Question: I'm making a custom 'Radio Button' that wraps an animation when I go from selected to deselected and/or vice versa. I am using the 'AnimatedVisibility' function of jetpack compose, however I am not getting the expected result.
Notice that in the gif above, despite the buttons changing state normally (selected to deselected and vice versa) the animation is not happening:

At the moment this code does not animate the buttons despite calling the animation function.
'AnimatedRadioButton':
'''
@ExperimentalAnimationApi
@Composable
fun AnimatedRadioButton(
modifier: Modifier = Modifier,
isSelected: Boolean,
) {
if (isSelected)
FadeAnimatedContainer {
CircleOptionSelected(modifier = modifier)
}
else
FadeAnimatedContainer {
CircleOptionUnselected(modifier = modifier)
}
}
@ExperimentalAnimationApi
@Composable
private fun FadeAnimatedContainer(
content: @Composable AnimatedVisibilityScope.() -> Unit,
) = AnimatedVisibility(
visible = true,
enter = fadeIn(),
exit = fadeOut(),
content = content
)
'''
'CircleOptionSelected':
'''
@Composable
fun CircleOptionSelected(
modifier: Modifier = Modifier,
@DimenRes ballSize: Int = R.dimen.ball_size // 24dp
) {
val size = dimensionResource(id = ballSize)
Box(
modifier = modifier
.size(size)
.clip(CircleShape)
.background(color = MyRed),
contentAlignment = Alignment.Center
) {
CircleOptionUnselected(ballSize = size / 2)
}
}
'''
'CircleOptionUnselected':
'''
private val UnselectedBallColor = Color(0xFFF2F2F2)
@Composable
fun CircleOptionUnselected(
modifier: Modifier = Modifier,
ballSize: Dp? = null
) {
val size = ballSize ?: dimensionResource(id = R.dimen.ball_size)
Surface(
modifier = modifier.size(size),
shape = CircleShape,
color = UnselectedBallColor
) {
}
}
'''
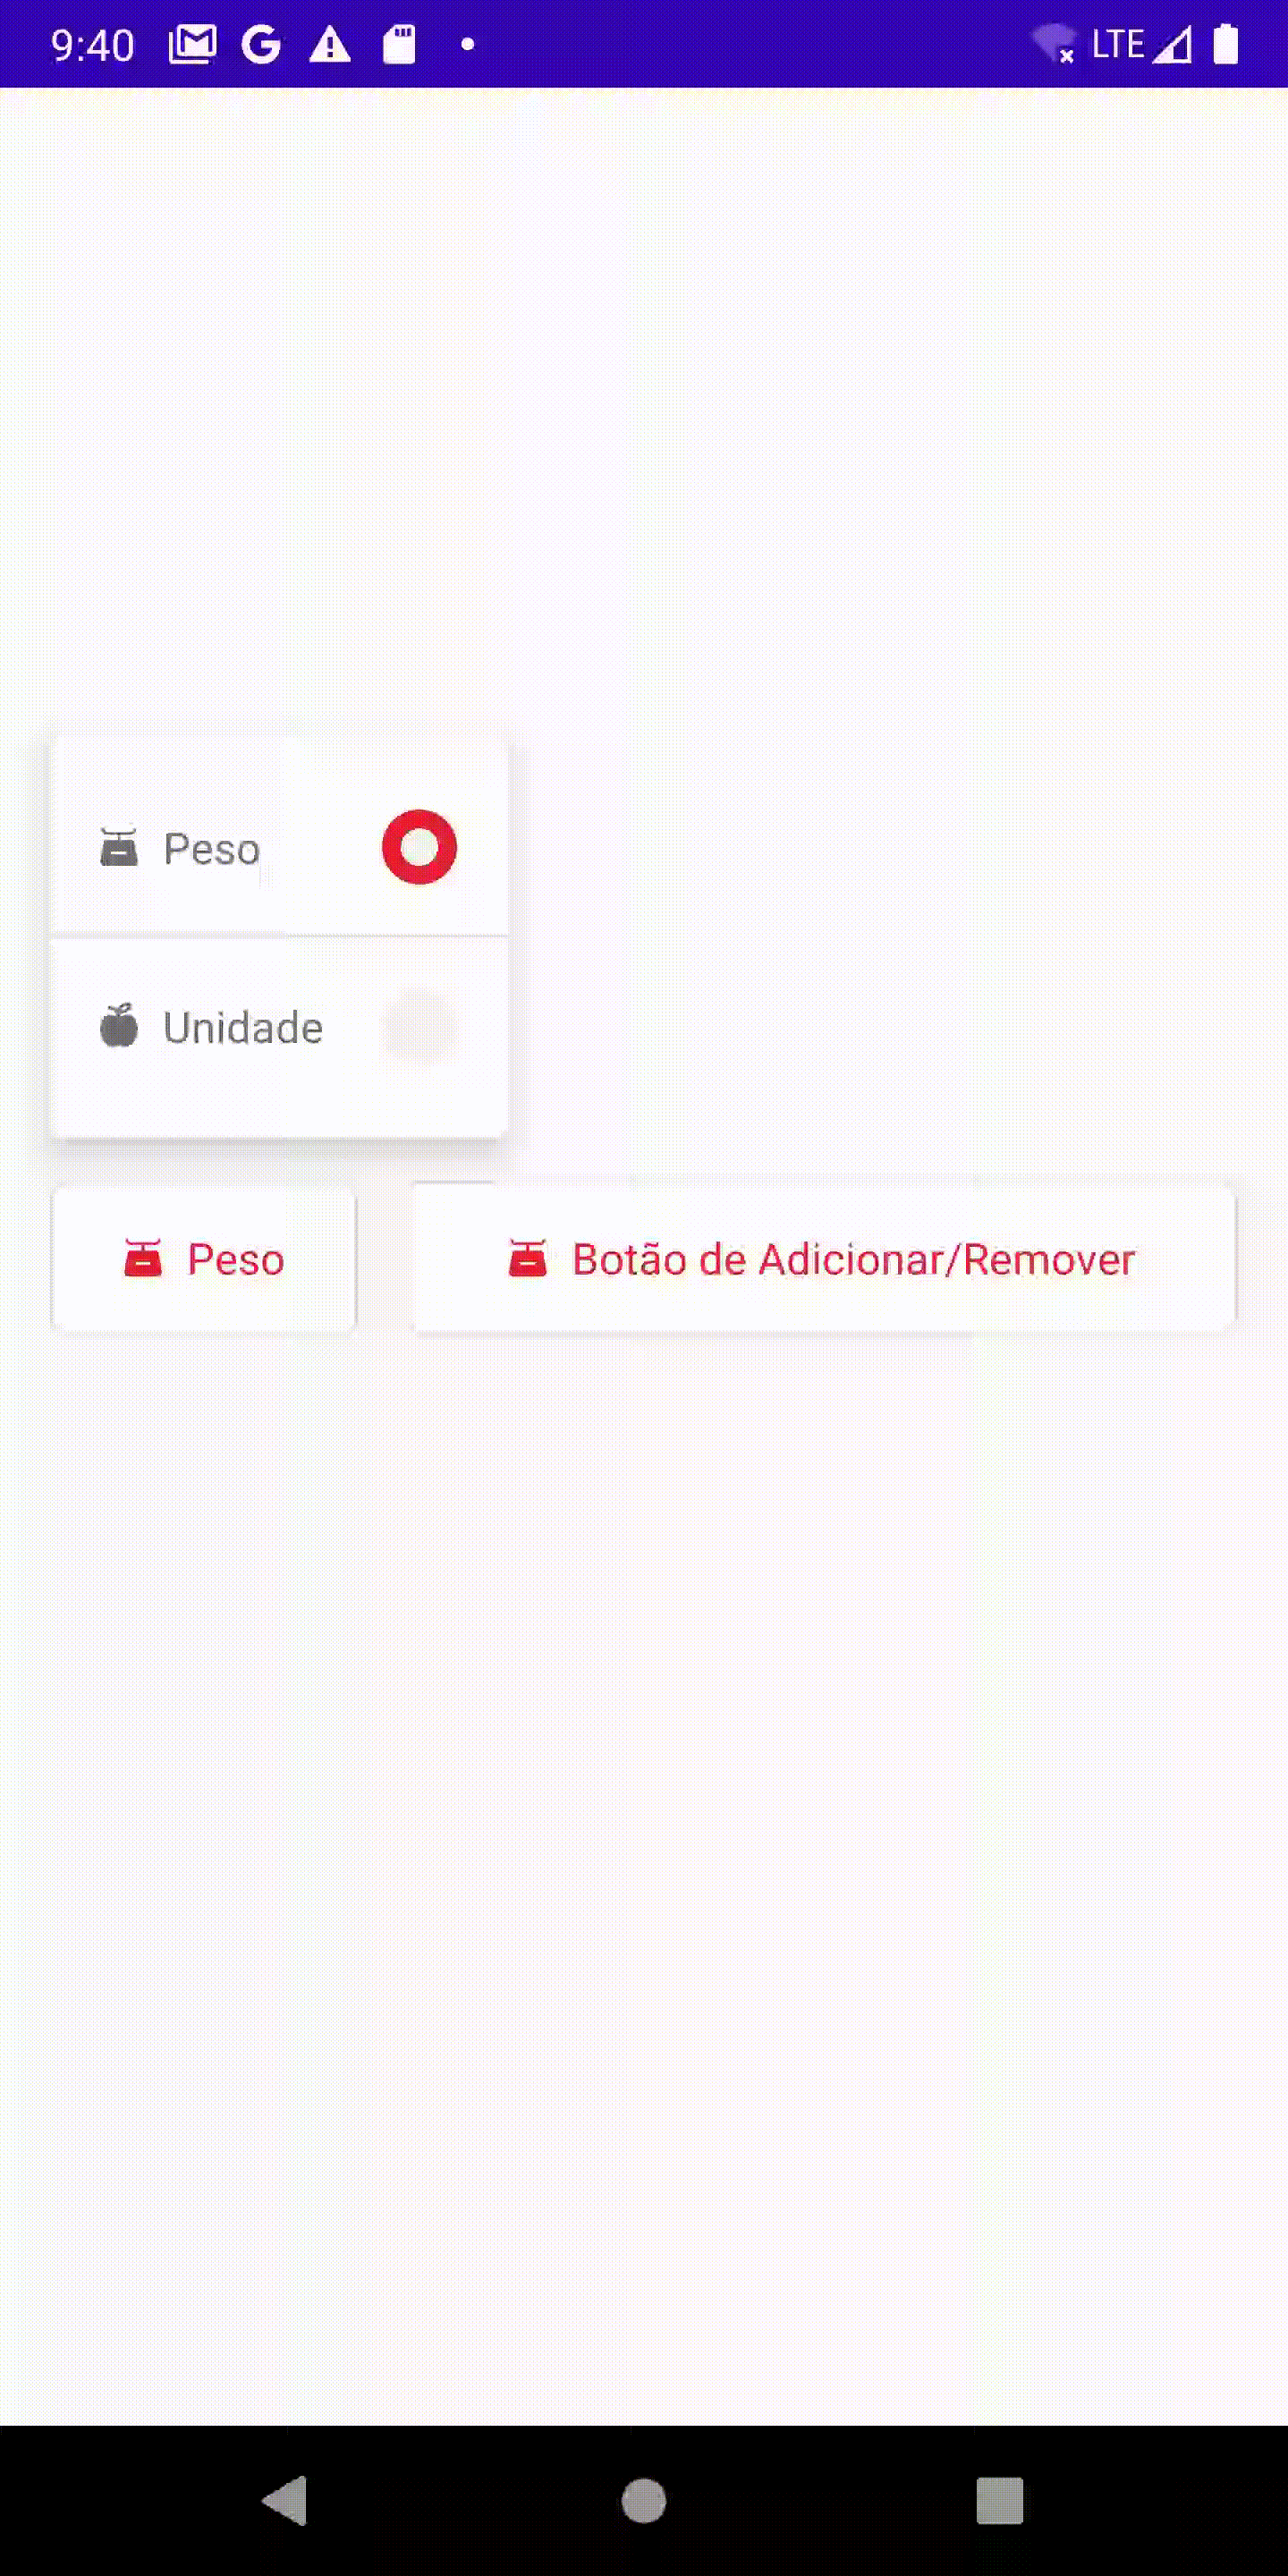
Answer: 'AnimatedVisibility' works when 'visible' is different between previous and current recompositions. In your code it's always 'true', so no animation should happen.
In your case 'AnimatedContent' can be used. Note that using lambda parameter is critical with animation functions, like this one.
'''
AnimatedContent(targetState = isSelected) { targetIsSelected ->
if (targetIsSelected)
CircleOptionSelected(modifier = modifier)
else
CircleOptionUnselected(modifier = modifier)
}
'''